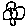
Label: flower